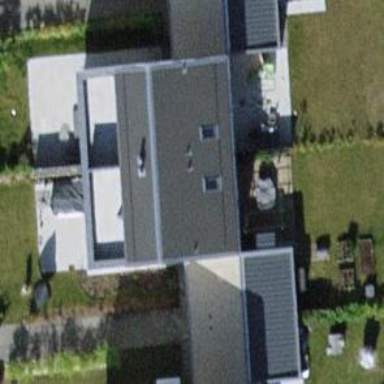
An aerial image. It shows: Semi-detached house.